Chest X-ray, PA view. Patient: 47 years old, sex F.
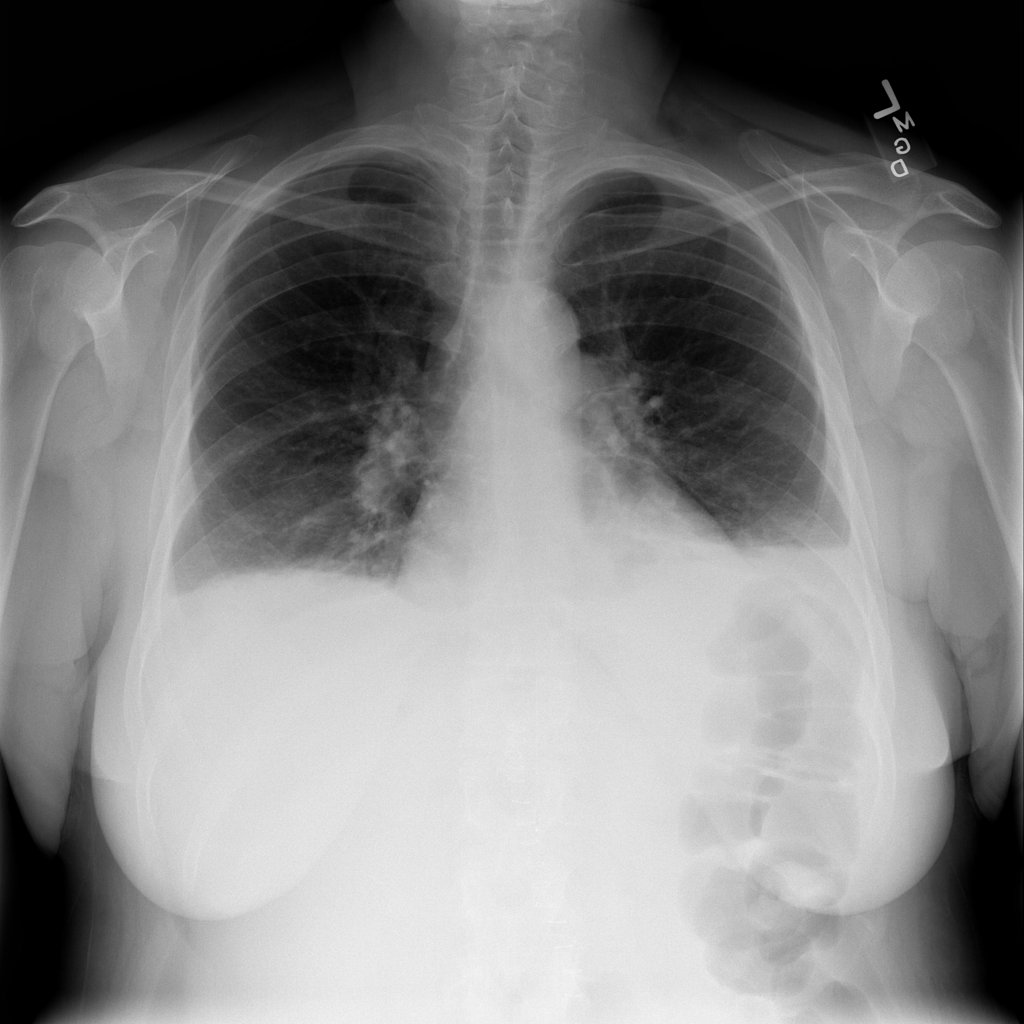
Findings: No Finding